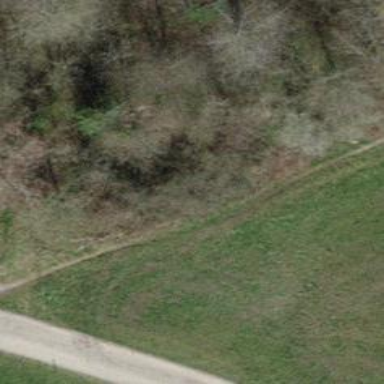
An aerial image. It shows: Ground path.